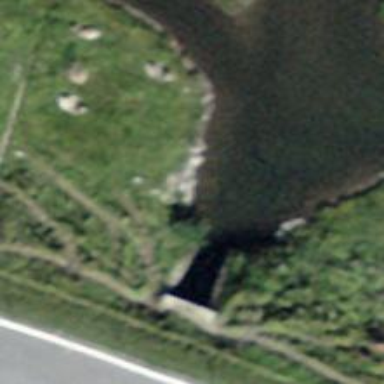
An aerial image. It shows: Tunnel.